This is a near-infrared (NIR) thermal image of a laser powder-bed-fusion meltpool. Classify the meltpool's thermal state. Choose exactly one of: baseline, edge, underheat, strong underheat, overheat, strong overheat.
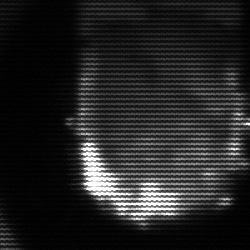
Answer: baseline